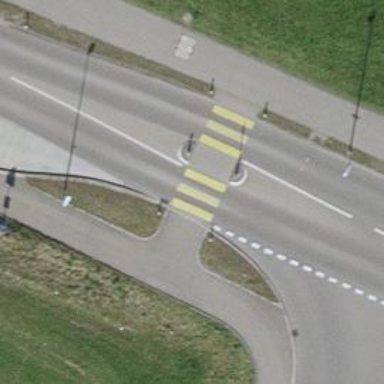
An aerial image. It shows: Zebra crossing on the road.